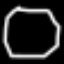
Label: octagon